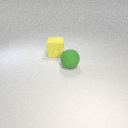
large yellow rubber cube behind large green rubber sphere